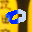
Label: 0